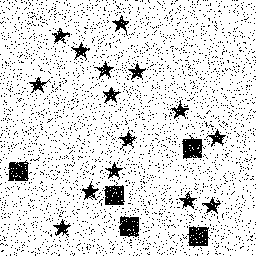
Squares: 5
Triangles: 0
Stars: 15
Total shapes: 20